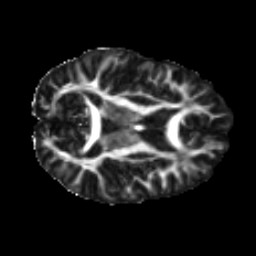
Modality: FA
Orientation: axial
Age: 19
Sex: male
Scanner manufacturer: ge
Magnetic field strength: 3 T
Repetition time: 7.8 s
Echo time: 0.0606 s